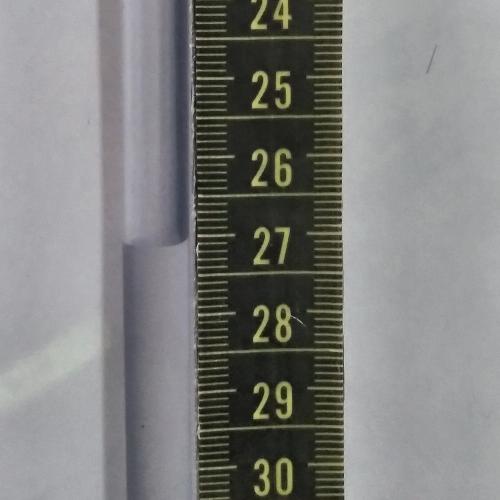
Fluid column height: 27.1 cm